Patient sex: F
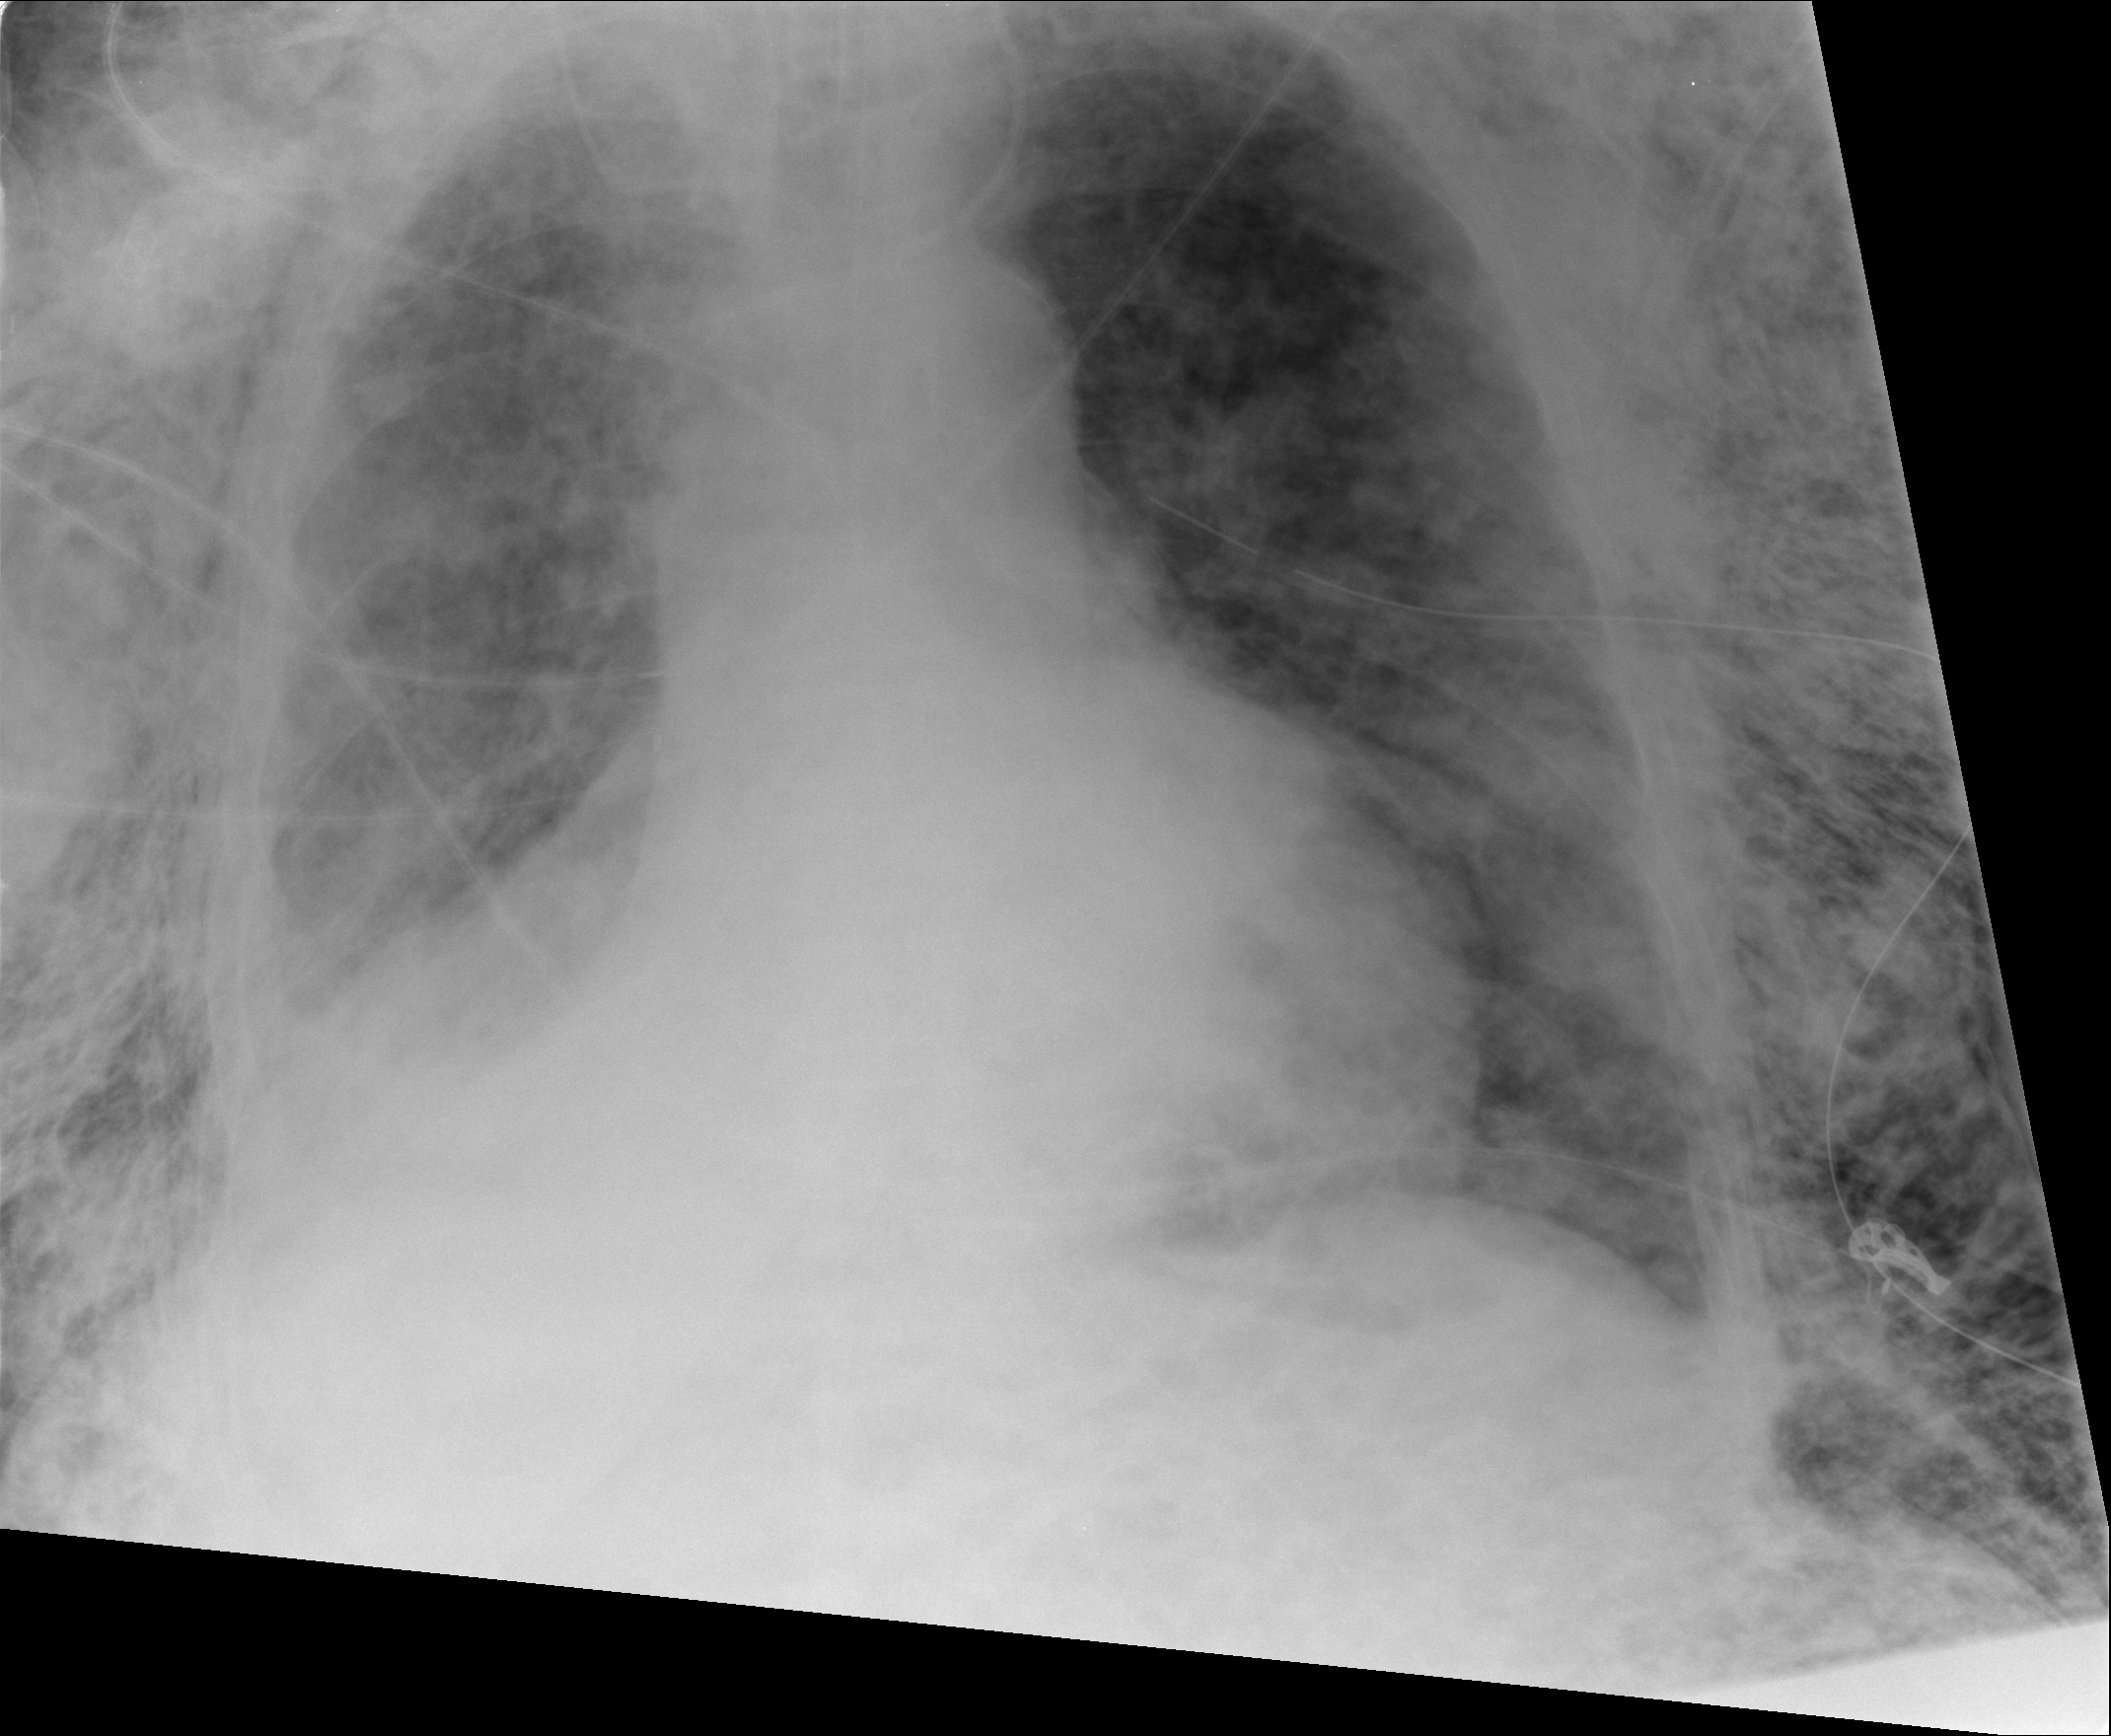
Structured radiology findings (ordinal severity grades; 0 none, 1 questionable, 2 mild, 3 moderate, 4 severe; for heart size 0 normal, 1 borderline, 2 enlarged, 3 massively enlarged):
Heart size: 2
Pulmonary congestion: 2
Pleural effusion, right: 2
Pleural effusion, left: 0
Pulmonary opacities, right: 0
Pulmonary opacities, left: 0
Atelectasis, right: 0
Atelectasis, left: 0